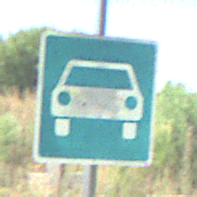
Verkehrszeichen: Kraftfahrstrasse
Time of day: Midday
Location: Outdoor (Special)
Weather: PartlyCloudy
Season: NotSpecified
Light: Natural